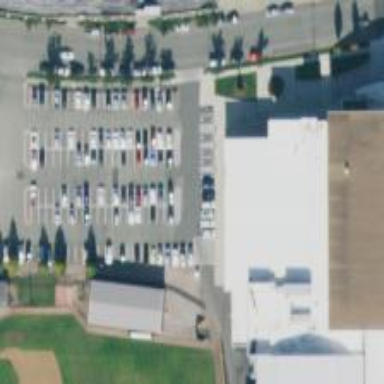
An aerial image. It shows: Parking space is available.